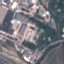
Label: Industrial